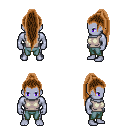
a pixel art fantasy rpg character, male body template, dark elf, purple skin, white sleeveless shirt, teal pants, brown extra-long topknot hairstyle, four views (front, back, left, right), 2x2 character sprite sheet, small pixel art, hard edges, no anti-aliasing